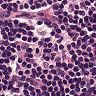
Metastatic tissue present: no